Question: I'm having an issue with deploying a customized '_variables.scss' to my production server as a compiled asset.
Everything is fine on my development environment, it's in production that my variables are being overwritten.
I'm using Rails 4.2.1 with Spree 3.0 Stable branch.
I have the following structure:
Files created in 'vendor/assets/stylesheets/frontend'
- - - -
The '_variables.scss' contains the following:
'''
// Place all Sass variables here.
// Colors
$brand-primary: green;
$gray: #aaa;
// Navbar
$navbar-default-bg: #fff;
$navbar-height: 100px;
$navbar-border-radius: 0;
$navbar-default-border: none;
$navbar-default-toggle-hover-bg: $navbar-default-bg;
$navbar-default-toggle-icon-bar-bg: lighten($gray, 60%);
$navbar-default-toggle-border-color: $navbar-default-bg;
$navbar-default-link-active-bg: $brand-primary;
'''
The 'frontend_boostrap.css.scss' contains the following:
'''
// Spree Bootstrap Override
// Core
@import "variables";
@import "bootstrap-sprockets";
@import "bootstrap";
// Custom Overrides
@import "navbar";
'''
The 'navbar.scss' contains the following:
'''
// Navbar Customization
.navbar-myapp {
margin-bottom: 40px;
border-top: none;
border-bottom: 1px solid $navbar-default-toggle-icon-bar-bg;
.navbar-brand {
padding: 15px;
}
}
'''
The Rails standard 'app/assets/stylesheets/application.css' manifest isn't being used/I haven't declared anything specfic in there.
The produced HTML head code shows all.css and frontend.
'''
<link rel="stylesheet" media="screen" href="/assets/spree/frontend/all.self-33fc4a513acb9a5f3fd4ba26b89c94184e5d028c4bd40eee6736d3ccfea5c140.css?body=1">
<link rel="stylesheet" media="screen" href="/assets/spree/frontend/frontend_bootstrap.self-88eb7ced3e4d78d298a33264c3cfc65af6cef8ac32ae56a7dd7a3e321ba97378.css?body=1">
'''
All is well in development but when I deploy this to my test server, some of the variables are being overwritten by the default, this includes the navbar configuration and a color.

I'm not sure if this is because of asset compilation order; or if it's how 'bootstrap-sass' is imported.
Any suggestion on how I can go about using '_variables.scss' without it being overwritten? I didn't want any duplication, that's why I wanted to change the navbar and colors in the the variables sass file.
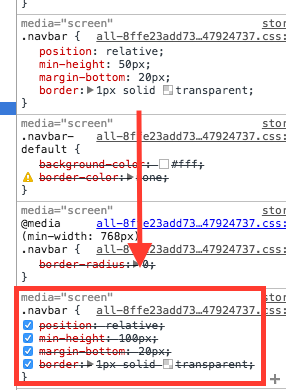
Answer: It looks like I've solved the issue.
The <URL> gem states:
> Do not use //= require in Sass or your other stylesheets will not be
able to access the Bootstrap mixins or variables.
To get this working in Production / compiled assets. I had to:
1. Change all.css to all.scss
2. Change the //= require statements to @import
The vendor/assets/stylesheets/spree/frontend/all.scss:
'''
// Sass Application Manifest
@import "frontend_bootstrap";
'''
The vendor/assets/stylesheets/spree/frontend/frontend_bootstrap.css.scss:
'''
// Spree Bootstrap Override
// Core
@import "bootstrap-sprockets";
@import "variables";
@import "bootstrap";
'''
I hope this helps anyone who stumbled like I did.